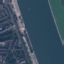
Land use / land cover class: River